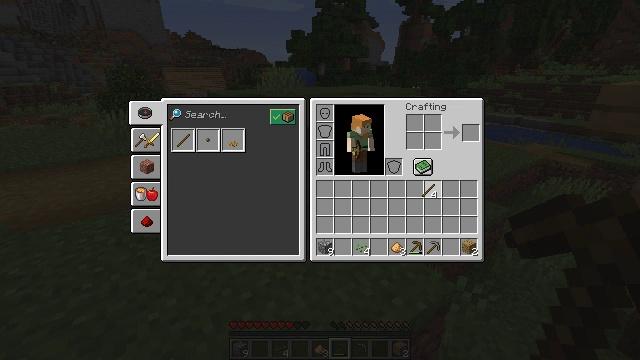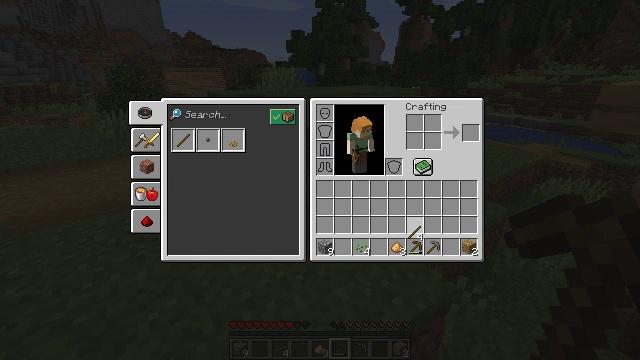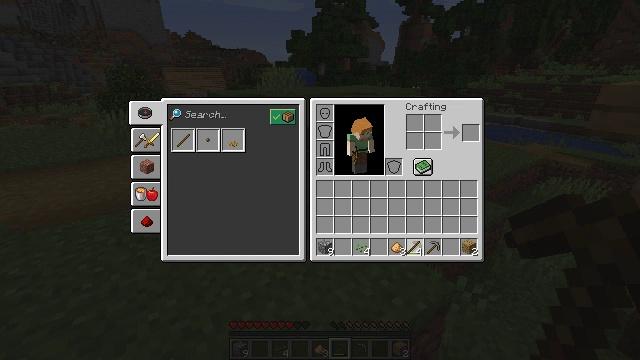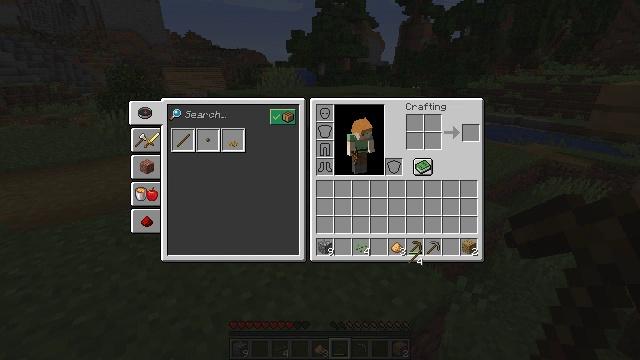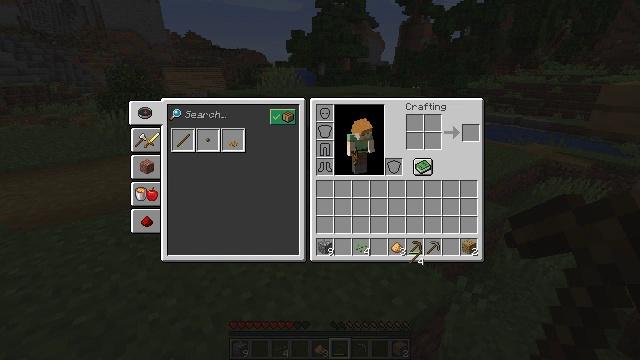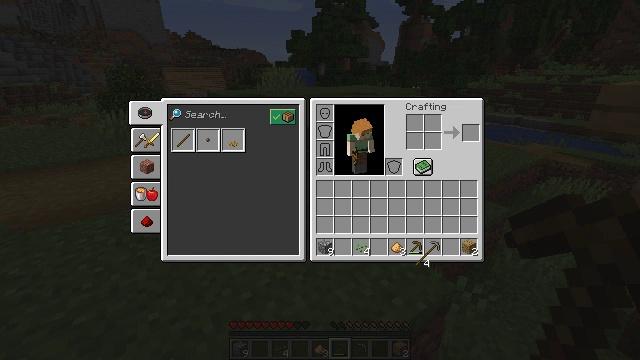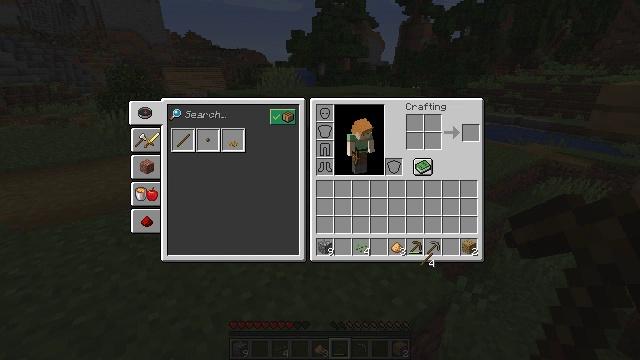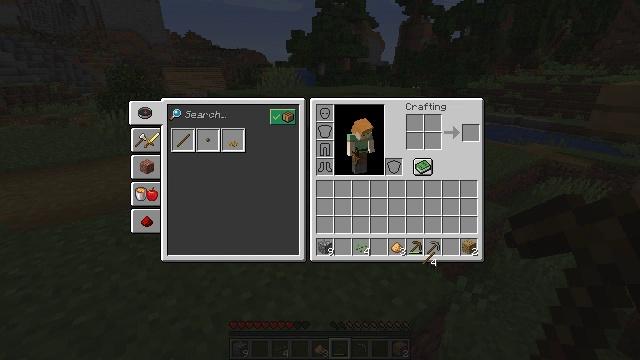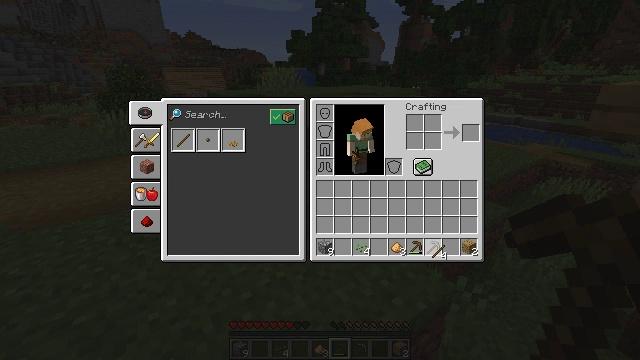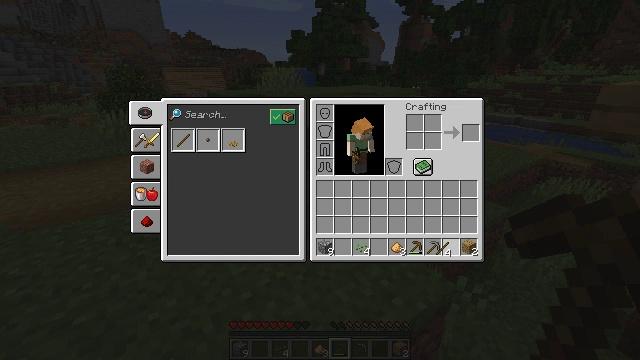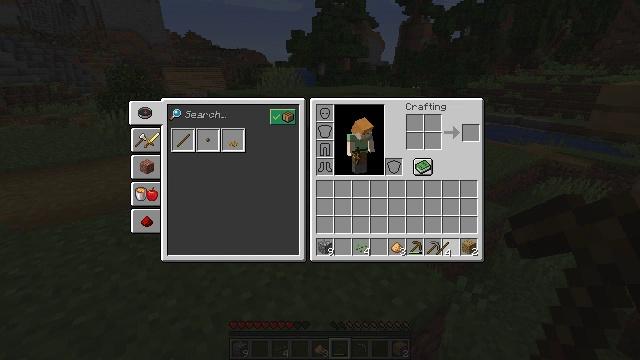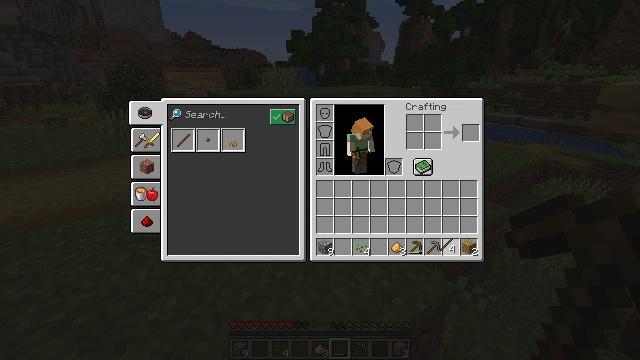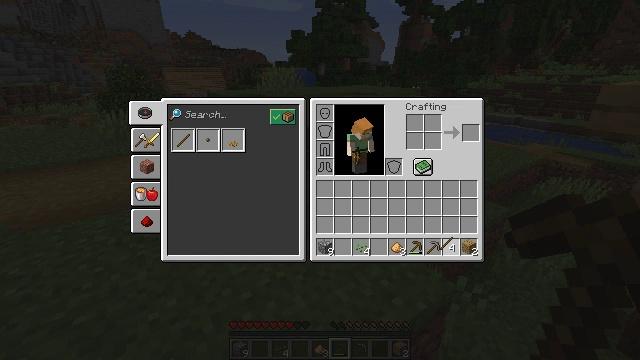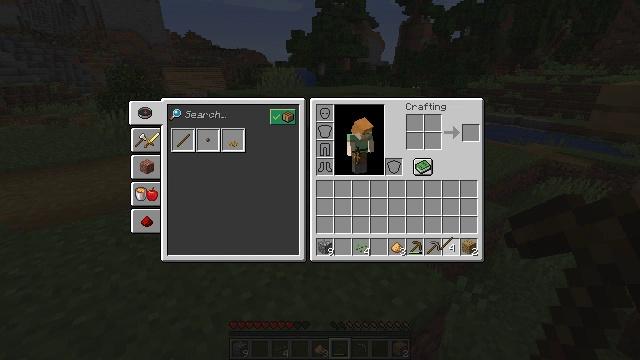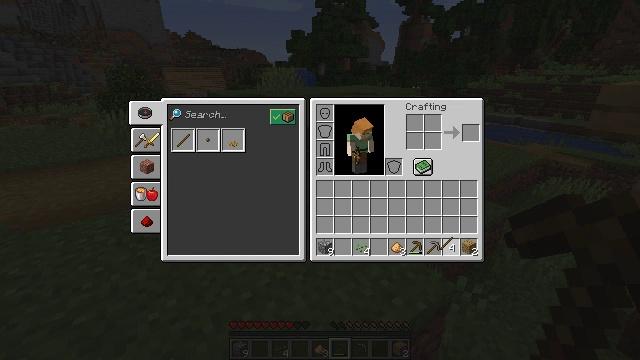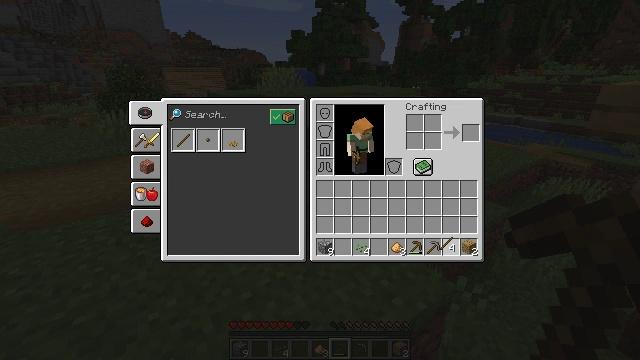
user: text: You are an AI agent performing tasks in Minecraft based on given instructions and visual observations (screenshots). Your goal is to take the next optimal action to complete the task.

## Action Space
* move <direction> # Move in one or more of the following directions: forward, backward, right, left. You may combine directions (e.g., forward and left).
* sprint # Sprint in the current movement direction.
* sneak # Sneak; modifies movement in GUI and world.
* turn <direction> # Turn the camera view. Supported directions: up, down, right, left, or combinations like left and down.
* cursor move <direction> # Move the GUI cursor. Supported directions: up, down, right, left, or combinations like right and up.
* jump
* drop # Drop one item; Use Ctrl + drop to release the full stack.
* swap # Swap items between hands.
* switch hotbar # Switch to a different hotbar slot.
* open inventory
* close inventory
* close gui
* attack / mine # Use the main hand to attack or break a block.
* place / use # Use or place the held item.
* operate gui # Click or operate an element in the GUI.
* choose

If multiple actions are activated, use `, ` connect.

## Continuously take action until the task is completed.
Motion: motion action
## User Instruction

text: Obtain a lever through crafting.
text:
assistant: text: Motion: move forward, turn left and down
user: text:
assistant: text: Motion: move forward, turn down
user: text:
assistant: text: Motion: move forward, turn down
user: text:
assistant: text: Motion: move forward
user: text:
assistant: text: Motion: move forward
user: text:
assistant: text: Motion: move forward
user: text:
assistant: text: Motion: move forward
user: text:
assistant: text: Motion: move forward, turn right and up
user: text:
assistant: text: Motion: move forward
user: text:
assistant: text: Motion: move forward
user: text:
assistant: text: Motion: move forward
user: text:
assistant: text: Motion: move forward
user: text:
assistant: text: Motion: move forward, attack / mine
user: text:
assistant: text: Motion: move forward, attack / mine
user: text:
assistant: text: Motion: attack / mine
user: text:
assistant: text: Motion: attack / mine
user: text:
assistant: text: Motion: no_op
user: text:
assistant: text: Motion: move forward
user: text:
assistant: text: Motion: move forward, open inventory
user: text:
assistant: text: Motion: move forward, open inventory
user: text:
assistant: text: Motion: open inventory
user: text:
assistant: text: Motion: open inventory
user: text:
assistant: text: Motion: no_op
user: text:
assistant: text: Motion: move forward
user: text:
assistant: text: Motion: move forward, turn right and down
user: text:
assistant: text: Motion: move forward, turn right and down
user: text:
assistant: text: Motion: move forward, turn right and down
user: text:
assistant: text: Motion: move forward, turn right
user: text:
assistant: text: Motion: move forward, turn right
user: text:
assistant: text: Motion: move forward, turn right